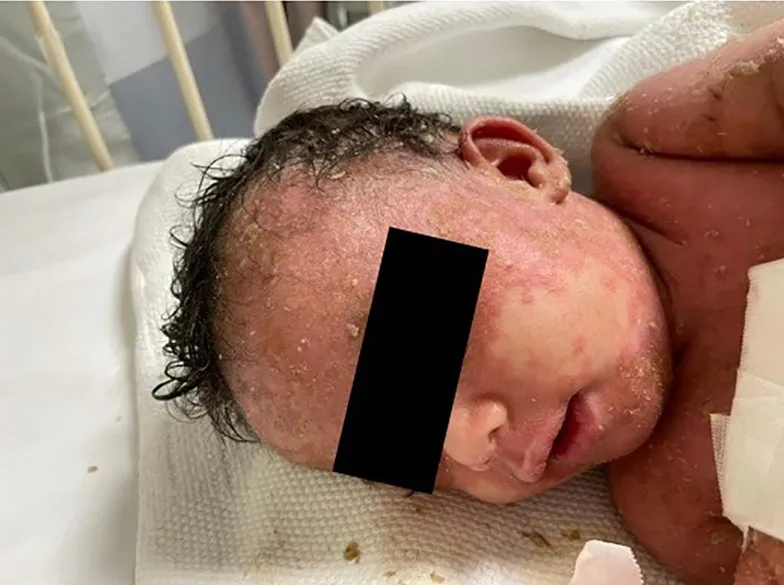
Generalized scaly red rash with desquamation along with small white blisters distributed over the face with pustular lesions.
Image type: medical_photograph (skin_photograph)